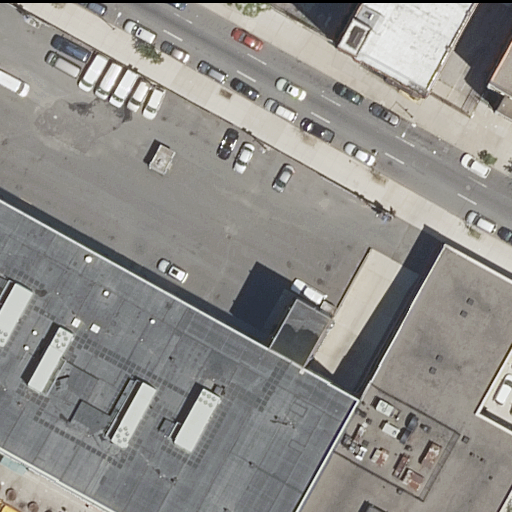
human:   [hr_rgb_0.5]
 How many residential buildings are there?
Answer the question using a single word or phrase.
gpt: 4

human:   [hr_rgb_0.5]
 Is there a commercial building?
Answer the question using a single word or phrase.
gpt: no

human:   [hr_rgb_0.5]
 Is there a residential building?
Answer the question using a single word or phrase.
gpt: yes

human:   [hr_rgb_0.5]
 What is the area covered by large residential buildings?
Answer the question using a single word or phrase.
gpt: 1442m2

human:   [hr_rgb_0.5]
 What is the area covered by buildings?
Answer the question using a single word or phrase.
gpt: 2133m2

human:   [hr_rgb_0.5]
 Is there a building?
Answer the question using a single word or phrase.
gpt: yes

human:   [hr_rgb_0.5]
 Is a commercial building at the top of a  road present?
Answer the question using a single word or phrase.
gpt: no

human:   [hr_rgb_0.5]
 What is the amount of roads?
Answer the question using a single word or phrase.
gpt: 2

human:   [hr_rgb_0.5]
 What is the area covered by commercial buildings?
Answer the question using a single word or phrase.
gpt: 0m2

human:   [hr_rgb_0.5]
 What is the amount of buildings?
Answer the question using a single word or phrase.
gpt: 4

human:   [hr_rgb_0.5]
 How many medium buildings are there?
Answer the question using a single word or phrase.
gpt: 2

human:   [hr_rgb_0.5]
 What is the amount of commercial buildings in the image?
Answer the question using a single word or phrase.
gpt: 0

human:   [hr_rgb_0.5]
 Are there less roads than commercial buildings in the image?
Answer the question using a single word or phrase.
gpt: no

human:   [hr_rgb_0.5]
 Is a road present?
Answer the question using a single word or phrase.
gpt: yes

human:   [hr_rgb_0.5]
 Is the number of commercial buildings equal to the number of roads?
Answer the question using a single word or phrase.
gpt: no

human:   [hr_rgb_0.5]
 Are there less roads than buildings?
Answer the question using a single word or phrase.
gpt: yes

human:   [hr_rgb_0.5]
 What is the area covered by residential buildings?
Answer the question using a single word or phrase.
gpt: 2133m2

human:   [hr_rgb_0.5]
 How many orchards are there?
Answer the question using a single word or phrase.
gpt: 0

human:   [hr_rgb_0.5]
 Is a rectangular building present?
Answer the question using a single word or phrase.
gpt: yes

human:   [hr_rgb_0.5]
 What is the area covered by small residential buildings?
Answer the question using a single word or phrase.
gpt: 74m2

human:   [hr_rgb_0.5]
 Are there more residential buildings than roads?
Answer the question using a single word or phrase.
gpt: yes

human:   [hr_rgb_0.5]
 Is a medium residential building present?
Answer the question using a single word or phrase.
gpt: yes

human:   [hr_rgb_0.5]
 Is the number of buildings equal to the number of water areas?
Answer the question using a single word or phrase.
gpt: no

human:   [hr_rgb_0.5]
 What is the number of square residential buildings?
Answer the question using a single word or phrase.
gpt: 0

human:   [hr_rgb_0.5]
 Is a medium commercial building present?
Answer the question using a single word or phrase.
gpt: no

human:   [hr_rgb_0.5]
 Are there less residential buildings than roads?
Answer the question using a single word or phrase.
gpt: no

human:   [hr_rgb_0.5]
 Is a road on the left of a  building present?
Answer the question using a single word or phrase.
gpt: yes

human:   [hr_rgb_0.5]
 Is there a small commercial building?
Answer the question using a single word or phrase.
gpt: no

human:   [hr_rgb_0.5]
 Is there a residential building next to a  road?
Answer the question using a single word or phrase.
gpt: yes

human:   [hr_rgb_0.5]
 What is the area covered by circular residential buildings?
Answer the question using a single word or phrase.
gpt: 0m2

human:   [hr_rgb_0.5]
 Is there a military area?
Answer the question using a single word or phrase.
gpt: no

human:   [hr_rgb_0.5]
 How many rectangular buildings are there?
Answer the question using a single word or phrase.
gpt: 2

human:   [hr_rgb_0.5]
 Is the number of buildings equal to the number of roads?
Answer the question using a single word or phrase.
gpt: no

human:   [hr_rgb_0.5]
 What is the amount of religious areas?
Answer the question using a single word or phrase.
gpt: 0

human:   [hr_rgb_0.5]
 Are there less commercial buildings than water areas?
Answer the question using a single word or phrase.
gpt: no

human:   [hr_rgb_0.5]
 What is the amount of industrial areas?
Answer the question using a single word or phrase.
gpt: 0

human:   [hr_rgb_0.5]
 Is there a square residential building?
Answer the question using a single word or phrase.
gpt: no

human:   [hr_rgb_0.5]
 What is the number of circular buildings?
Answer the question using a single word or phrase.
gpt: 0

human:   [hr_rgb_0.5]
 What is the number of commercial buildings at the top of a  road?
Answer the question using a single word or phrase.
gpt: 0

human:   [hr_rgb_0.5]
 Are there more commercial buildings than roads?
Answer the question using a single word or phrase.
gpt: no

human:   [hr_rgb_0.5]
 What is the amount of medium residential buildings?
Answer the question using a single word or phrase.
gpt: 2

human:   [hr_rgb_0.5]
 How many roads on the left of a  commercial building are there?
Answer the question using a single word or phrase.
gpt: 0

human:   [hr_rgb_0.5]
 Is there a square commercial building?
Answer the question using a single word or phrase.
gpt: no

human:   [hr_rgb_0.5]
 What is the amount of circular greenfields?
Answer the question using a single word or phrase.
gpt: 0

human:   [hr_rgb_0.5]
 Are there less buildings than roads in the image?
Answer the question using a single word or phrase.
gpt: no

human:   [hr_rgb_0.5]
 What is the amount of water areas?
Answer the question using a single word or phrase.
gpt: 0

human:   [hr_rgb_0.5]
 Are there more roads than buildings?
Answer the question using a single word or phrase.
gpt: no

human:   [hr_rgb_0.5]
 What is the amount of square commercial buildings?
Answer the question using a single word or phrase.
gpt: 0

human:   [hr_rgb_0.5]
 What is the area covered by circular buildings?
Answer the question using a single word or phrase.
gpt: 0m2

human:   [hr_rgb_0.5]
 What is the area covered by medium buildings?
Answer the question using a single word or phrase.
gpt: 616m2

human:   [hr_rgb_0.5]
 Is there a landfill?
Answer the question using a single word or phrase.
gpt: no

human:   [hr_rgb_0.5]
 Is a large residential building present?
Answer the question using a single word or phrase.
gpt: yes

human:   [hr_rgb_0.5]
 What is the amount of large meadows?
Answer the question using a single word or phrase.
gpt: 0

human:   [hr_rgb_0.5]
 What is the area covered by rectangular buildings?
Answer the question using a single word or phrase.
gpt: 616m2

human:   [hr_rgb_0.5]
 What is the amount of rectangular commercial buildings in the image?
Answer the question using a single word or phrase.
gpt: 0

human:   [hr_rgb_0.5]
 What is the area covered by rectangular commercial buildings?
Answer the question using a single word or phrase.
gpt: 0m2

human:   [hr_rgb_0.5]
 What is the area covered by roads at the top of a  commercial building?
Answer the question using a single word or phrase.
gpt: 0m2

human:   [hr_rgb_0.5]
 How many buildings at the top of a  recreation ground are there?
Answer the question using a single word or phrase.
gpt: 0

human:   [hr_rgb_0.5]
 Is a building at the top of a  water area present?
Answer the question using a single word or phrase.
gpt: no

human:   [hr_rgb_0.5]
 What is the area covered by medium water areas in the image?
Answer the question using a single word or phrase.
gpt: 0m2

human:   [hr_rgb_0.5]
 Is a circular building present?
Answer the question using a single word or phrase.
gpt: no

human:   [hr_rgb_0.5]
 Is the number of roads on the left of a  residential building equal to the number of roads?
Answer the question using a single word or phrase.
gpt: yes

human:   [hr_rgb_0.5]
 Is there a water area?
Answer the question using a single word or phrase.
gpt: no

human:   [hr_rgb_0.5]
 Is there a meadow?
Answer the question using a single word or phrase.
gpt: no